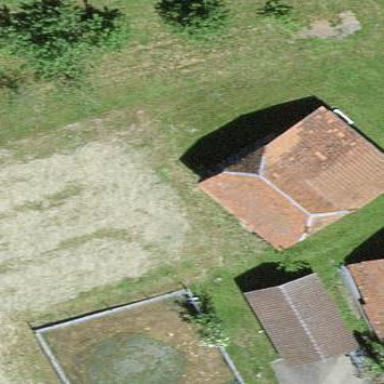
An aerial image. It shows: Barn.